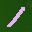
Label: 1